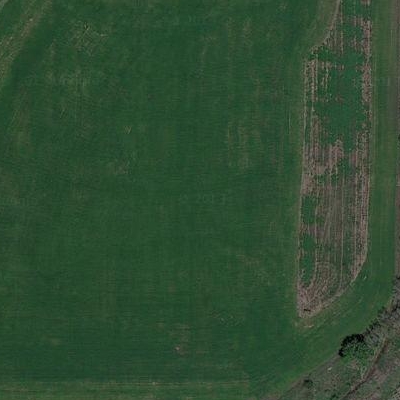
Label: Grass